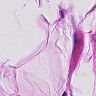
Metastatic tissue present: no